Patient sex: M
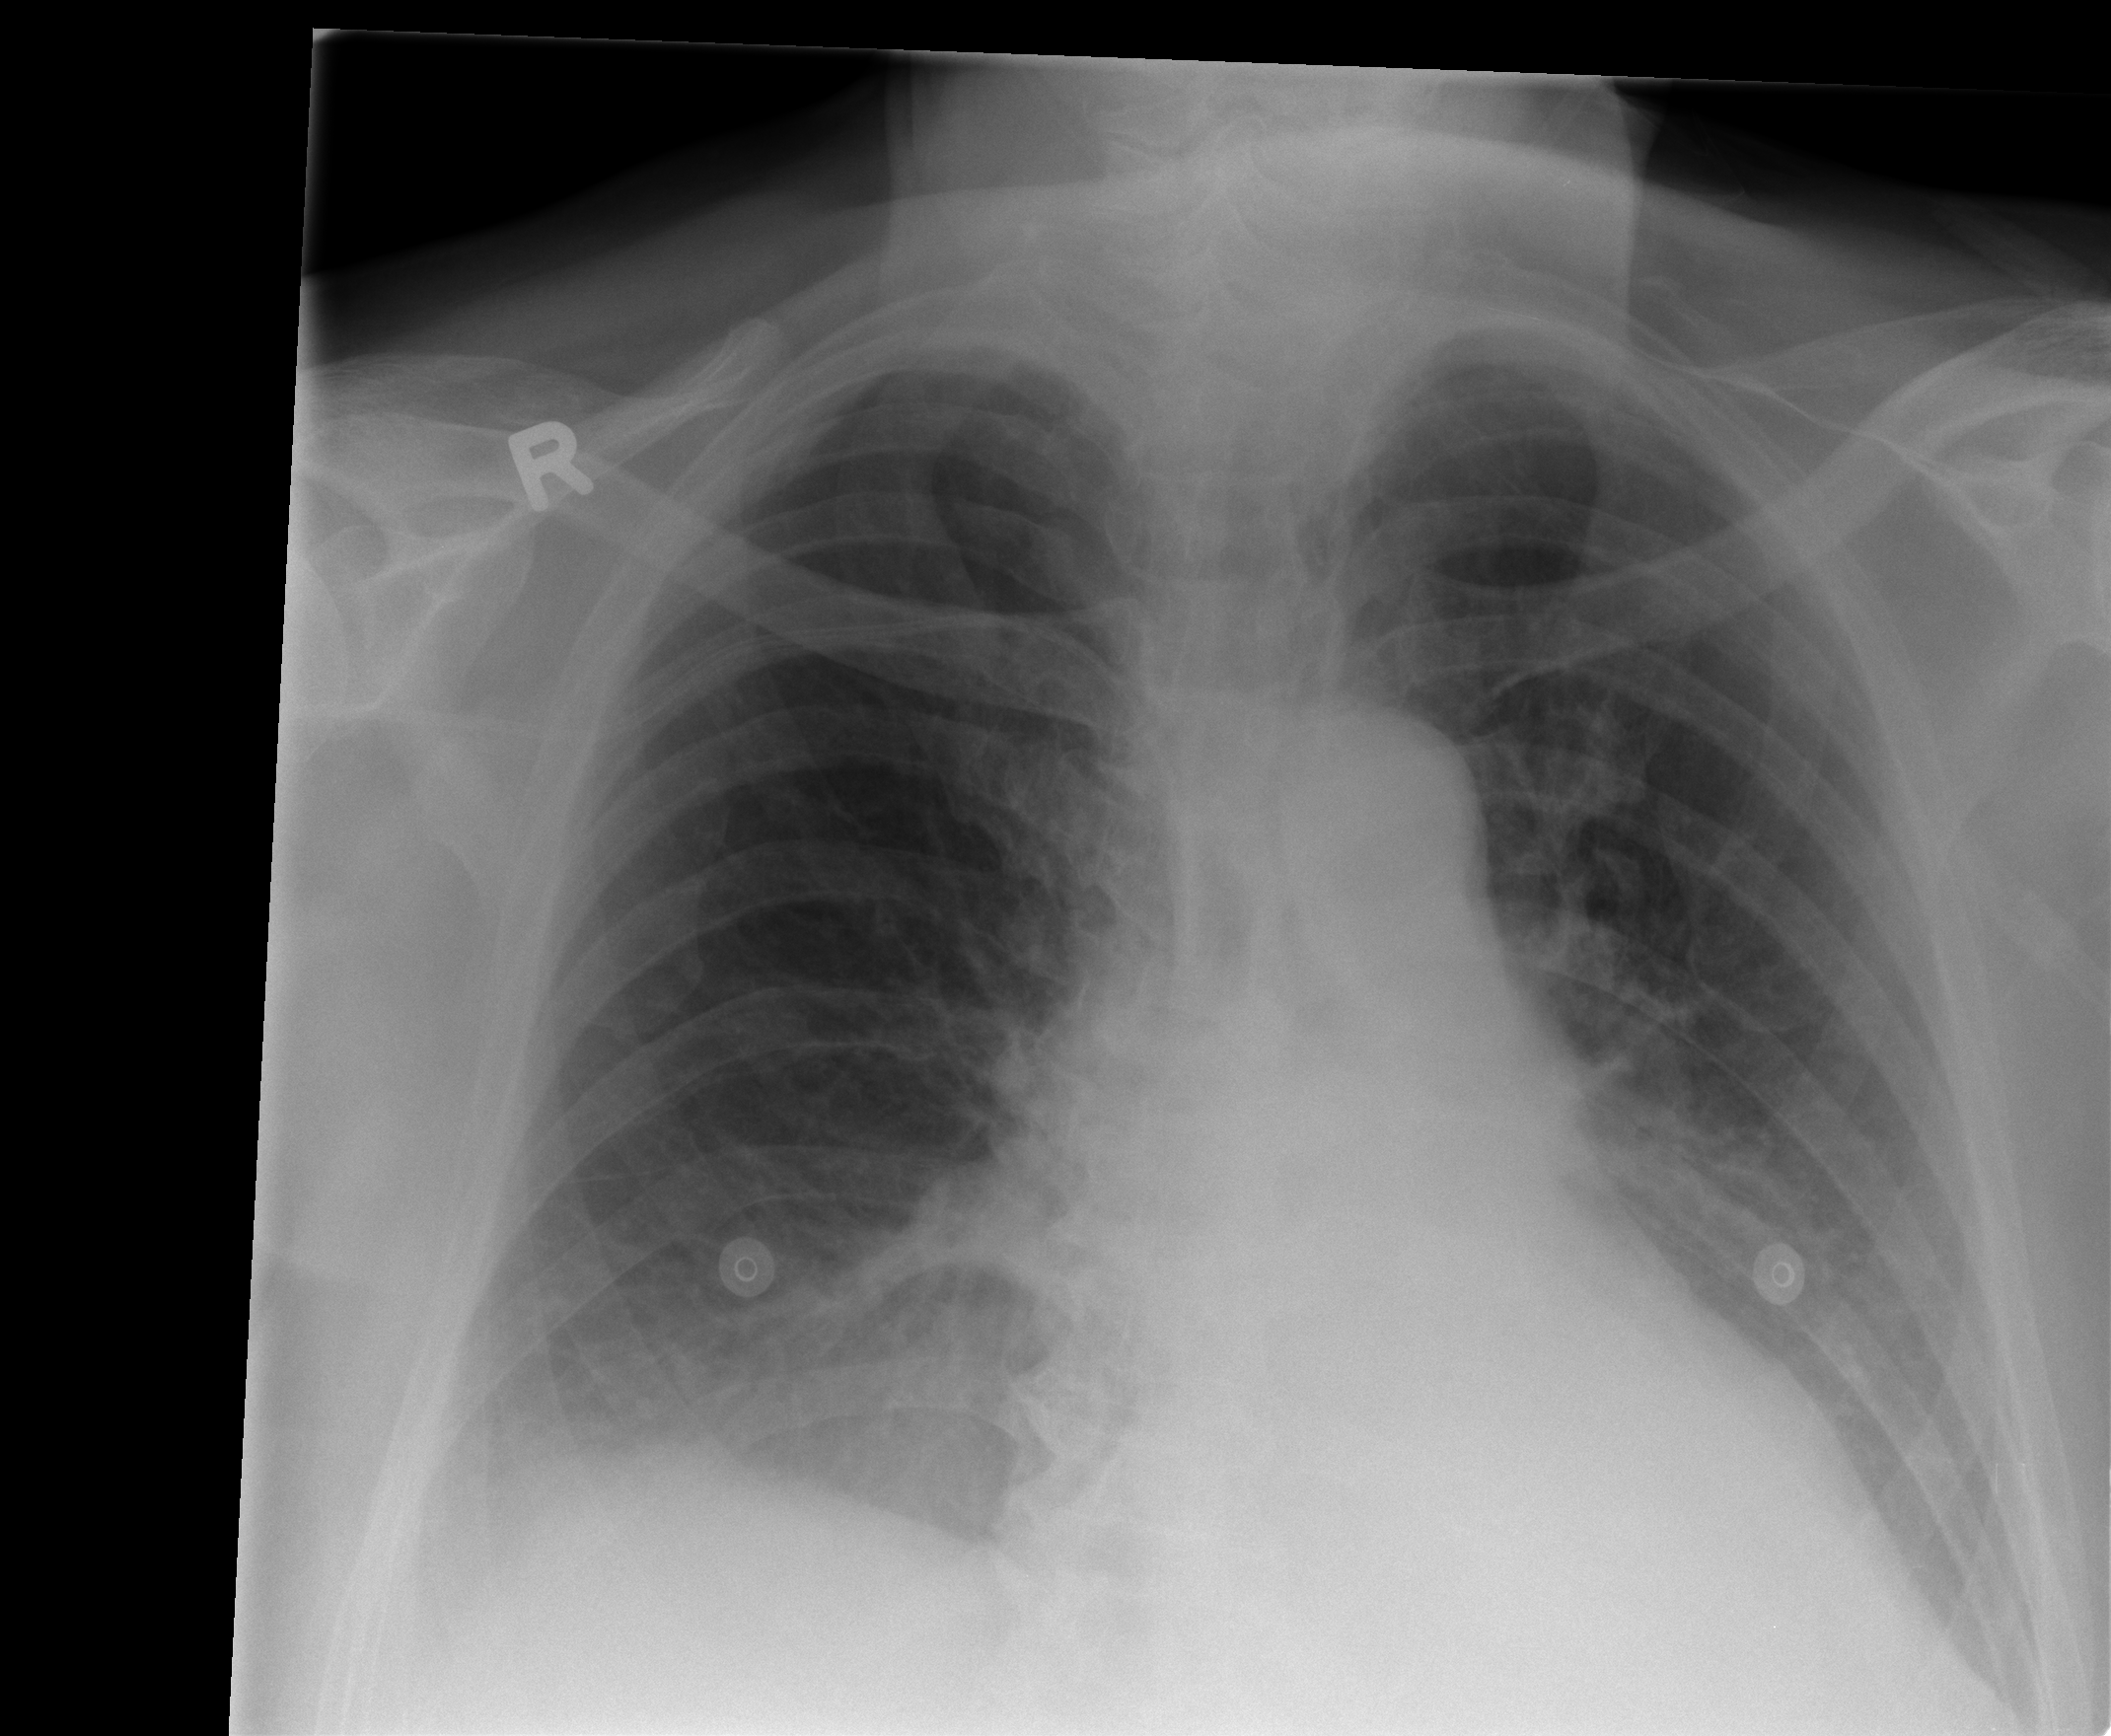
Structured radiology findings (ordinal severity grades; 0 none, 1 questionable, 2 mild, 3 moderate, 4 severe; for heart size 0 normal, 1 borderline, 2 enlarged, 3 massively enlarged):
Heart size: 2
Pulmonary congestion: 2
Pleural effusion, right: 2
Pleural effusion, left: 1
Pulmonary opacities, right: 0
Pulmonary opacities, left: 0
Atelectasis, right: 2
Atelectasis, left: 1